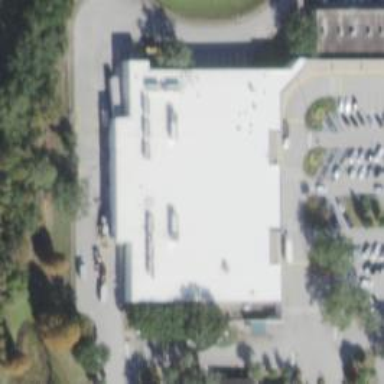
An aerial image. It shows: Supermarket.